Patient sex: M
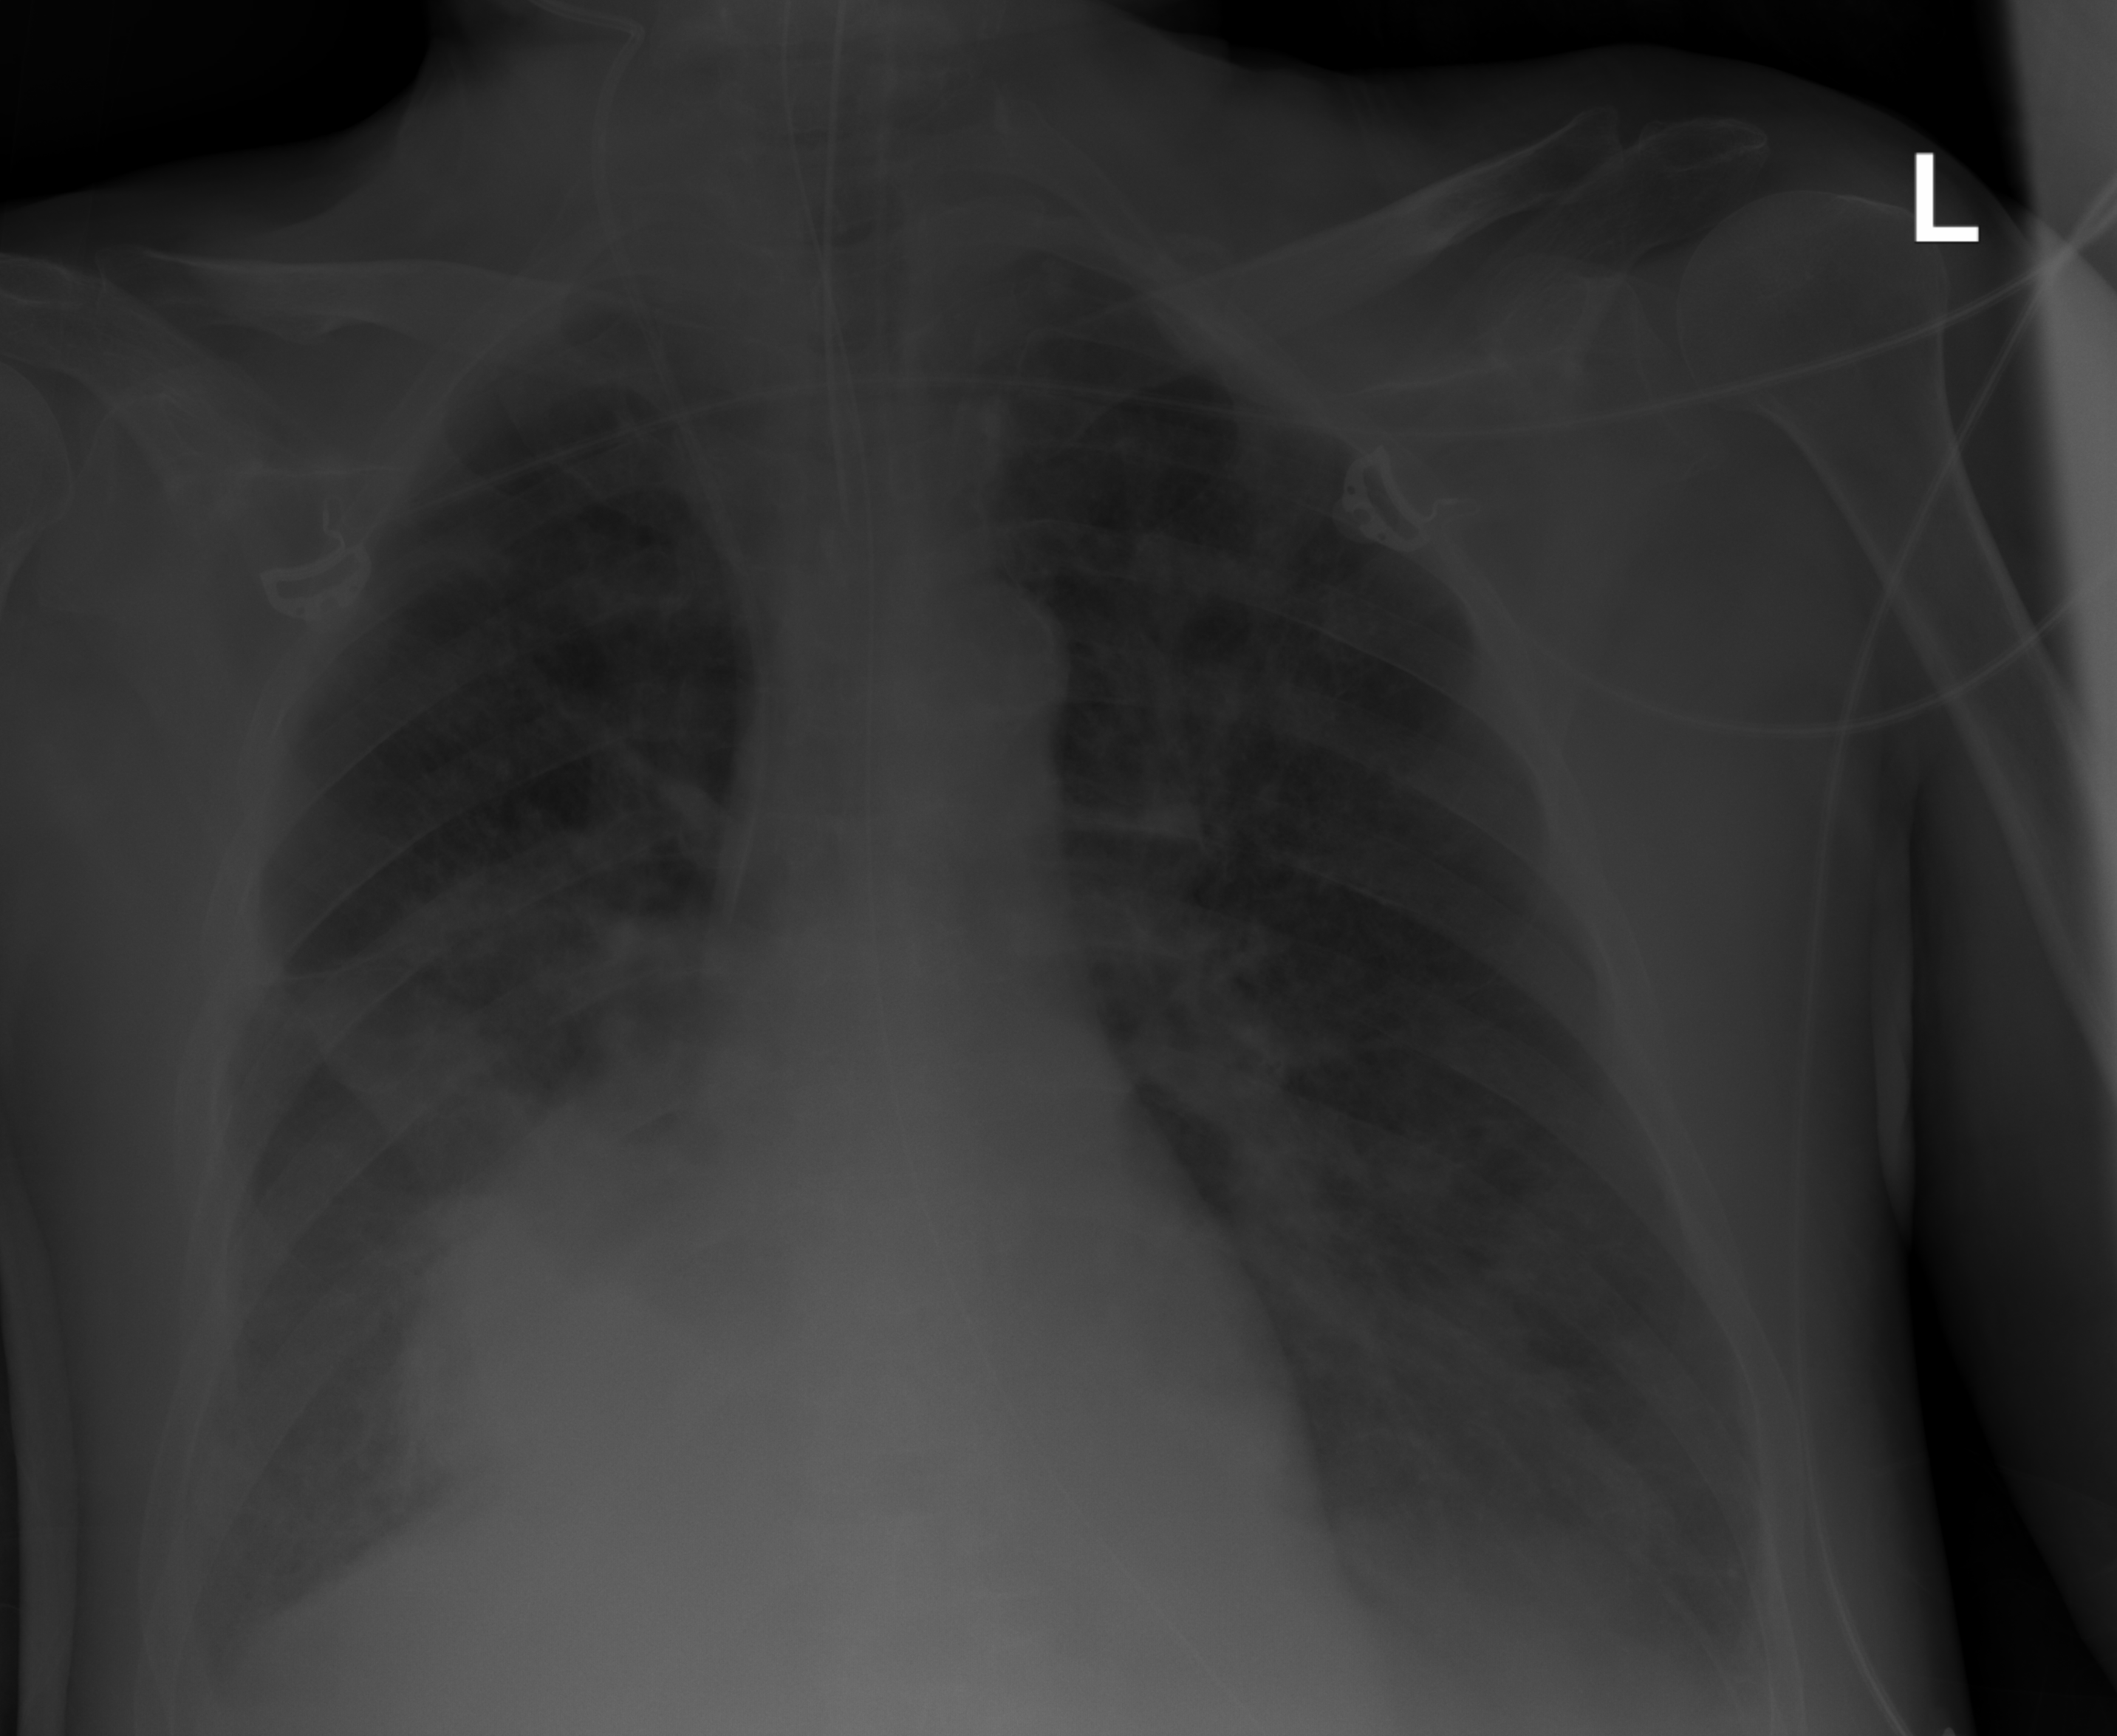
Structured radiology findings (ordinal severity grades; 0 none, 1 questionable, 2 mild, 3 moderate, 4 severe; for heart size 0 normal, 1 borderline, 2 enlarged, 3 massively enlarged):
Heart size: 0
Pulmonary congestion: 0
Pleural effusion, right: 2
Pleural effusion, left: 2
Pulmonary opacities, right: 2
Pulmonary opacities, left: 2
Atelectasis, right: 2
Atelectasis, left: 2